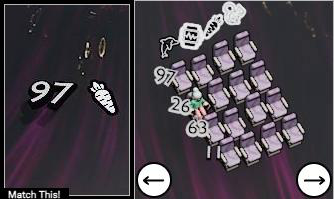
Task: seats
Answer: no